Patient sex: M
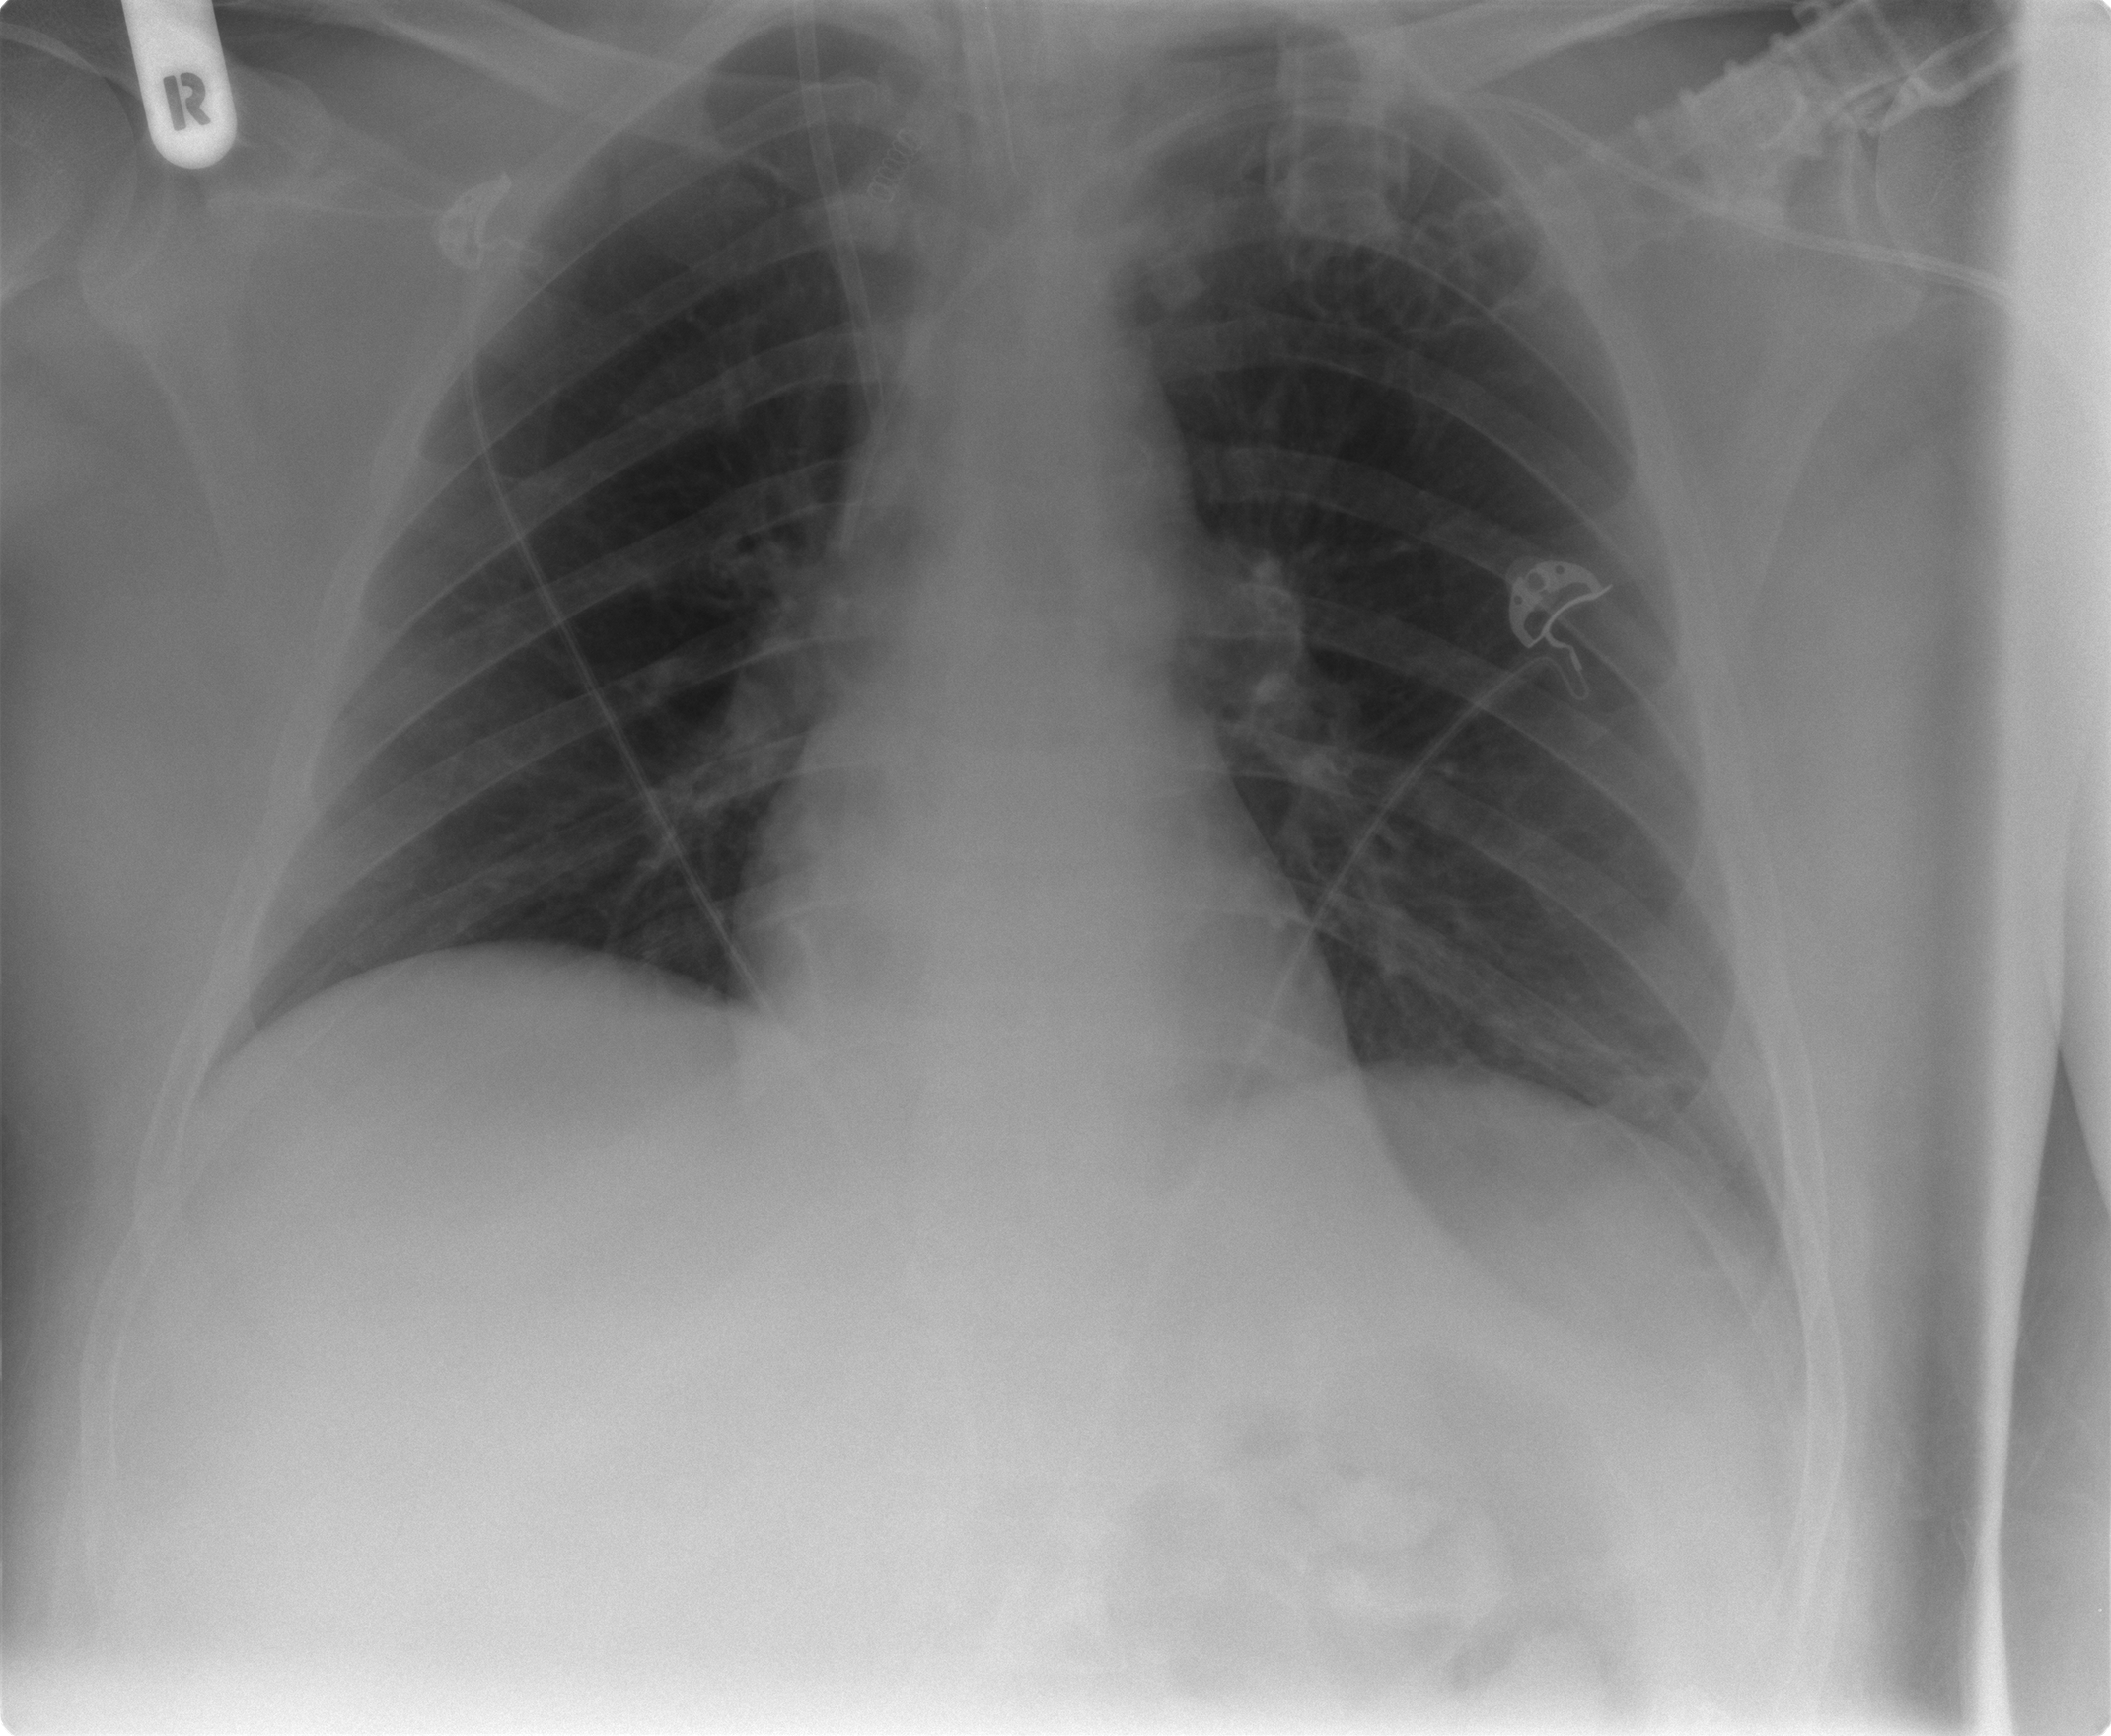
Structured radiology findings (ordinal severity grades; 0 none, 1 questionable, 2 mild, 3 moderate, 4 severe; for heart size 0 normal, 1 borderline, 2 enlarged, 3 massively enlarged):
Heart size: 0
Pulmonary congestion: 2
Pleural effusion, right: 0
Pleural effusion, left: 0
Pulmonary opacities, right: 1
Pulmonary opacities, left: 1
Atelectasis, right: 2
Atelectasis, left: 2